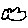
Label: cloud